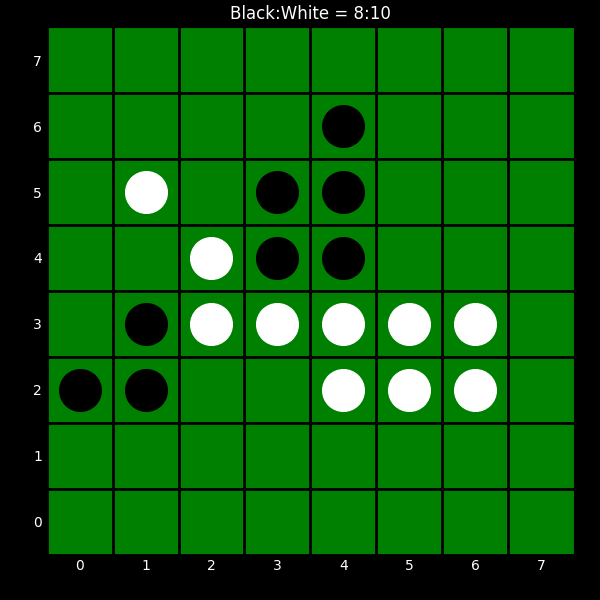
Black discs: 8
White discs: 10